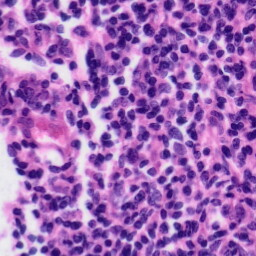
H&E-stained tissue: Tonsil